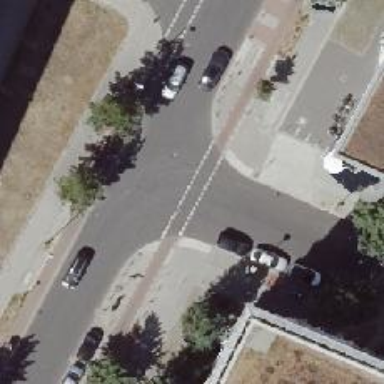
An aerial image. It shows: Unmarked crossing on the road.